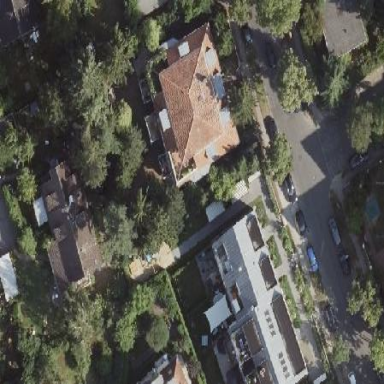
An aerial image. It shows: Hipped roof apartment building.